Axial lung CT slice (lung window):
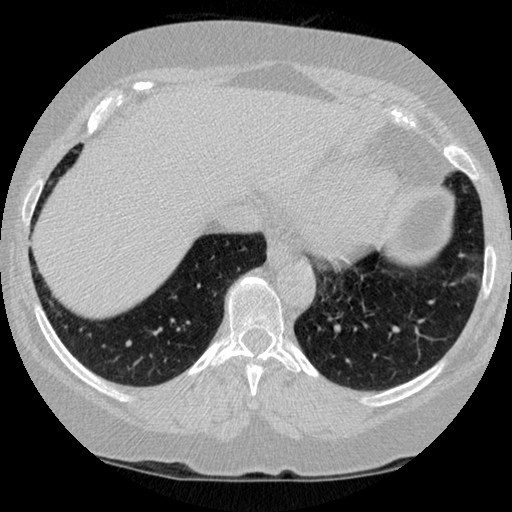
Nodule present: no